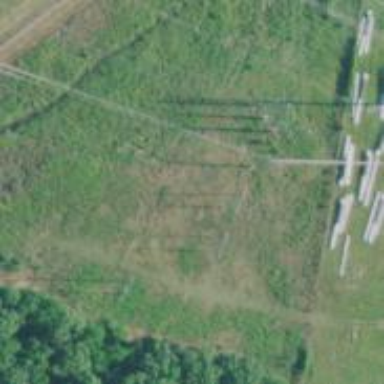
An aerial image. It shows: H-frame power tower with distinctive design.